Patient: sex F, age 68
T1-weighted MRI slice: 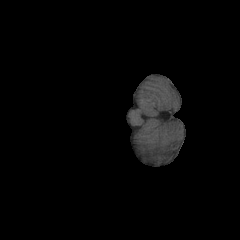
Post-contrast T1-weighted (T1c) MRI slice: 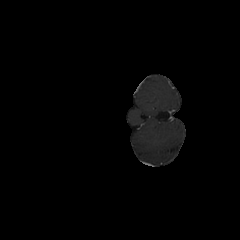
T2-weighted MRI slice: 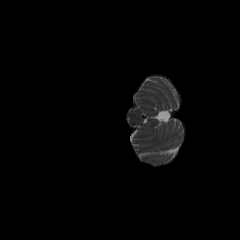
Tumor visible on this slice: no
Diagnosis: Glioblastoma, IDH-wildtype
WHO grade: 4